Field crop: maize
Growth stage: 2
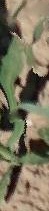
Species: maize